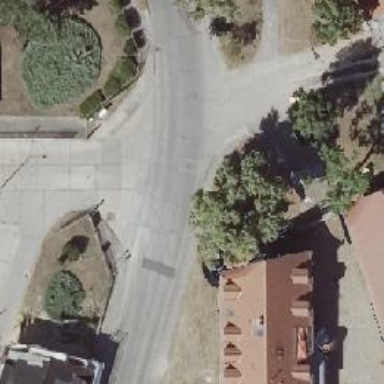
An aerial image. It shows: Footway.